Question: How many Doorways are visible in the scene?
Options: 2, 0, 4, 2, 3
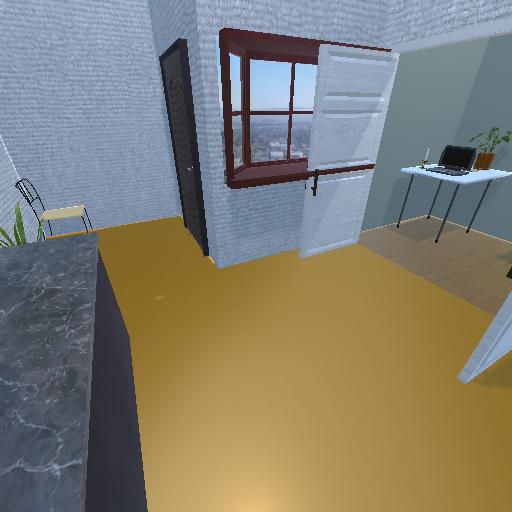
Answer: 2